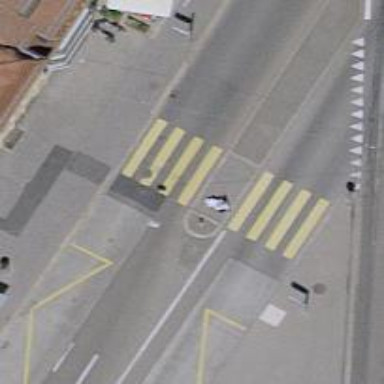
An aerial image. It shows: Kerb barrier.